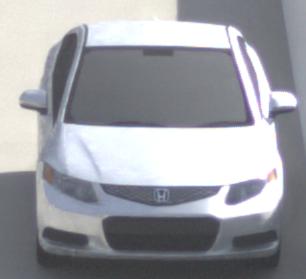
Make: Honda
Model: Civic Limousine 1.8
Detailed model: Civic (IX) Limousine
Model produced from: 2014/05
Model produced until: 2017/06
Doors: 4
Color: white
Road condition: dry road
Daytime: morning or afternoon
Contrast: medium contrast